Current action and preconditions to check: trajectory_clear

Your task: For each precondition in the list above, predict whether it will hold at this action.

Consider the current scene as observed from the mobile robot's camera, and analyze the predicted future states of all dynamic agents (e.g., people, animals, vehicles, or any moving entities) within the NEXT SECOND.

IMPORTANT: Only answer "very likely" if you are absolutely certain—based on strong, clear evidence—that a dynamic agent will violate the precondition in the predicted future state. Do NOT answer "very likely" for unlikely, ambiguous, or low-probability risks.

Ask yourself for each precondition: Is there a high probability, with clear and convincing evidence, that the predicted future states of any dynamic agent will interfere with the predicted future state of the currently executing action within the NEXT SECOND, causing that precondition to fail?

Assess the risk level based on these predictions. Use "likely" or "very likely" if motions create a clear risk of interference.

Use "neutral" or "improbable" if agents are nearby but their predicted paths are clearly diverging or non-conflicting.

Failure Risk Categories: "very improbable", "improbable", "neutral", "likely", "very likely"

Answer Format: Output ONLY the probability_of_failure value from these categories: "very improbable", "improbable", "neutral", "likely", "very likely"

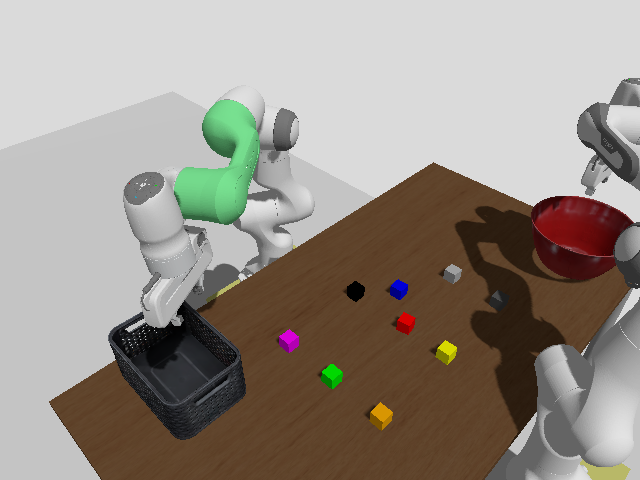

Answer: very improbable